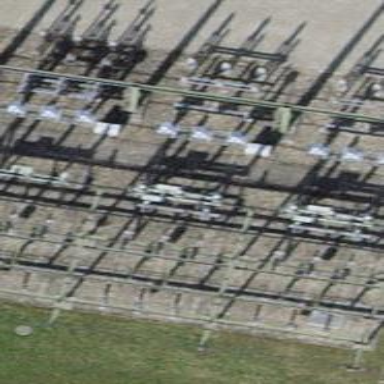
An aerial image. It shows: Bay for power lines.